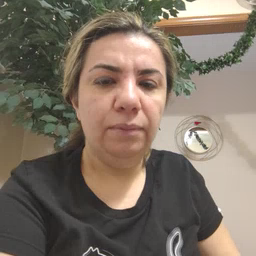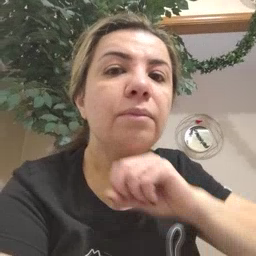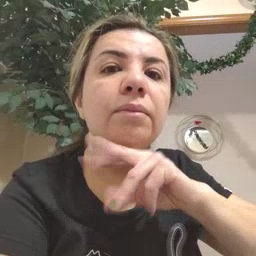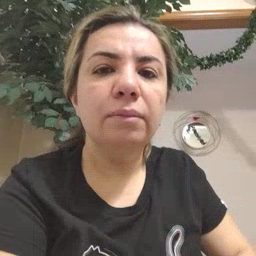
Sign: frog